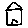
Label: house